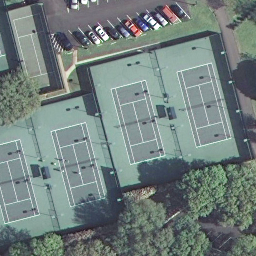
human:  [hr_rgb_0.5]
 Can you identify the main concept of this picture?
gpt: tennis court